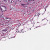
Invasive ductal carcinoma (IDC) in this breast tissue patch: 1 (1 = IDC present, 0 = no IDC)